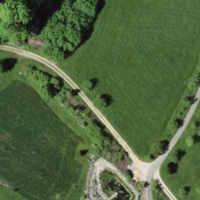
EUNIS habitat code: 52
Species observed at this site:
Echium vulgare